Question: How to implement textbox similar to facebook textbox in privacy settings where you can add to textbox custom controls:

One of the way that i came to is to create wrappanel where last item will be textbox.
Are there any other ways?
Thanks.
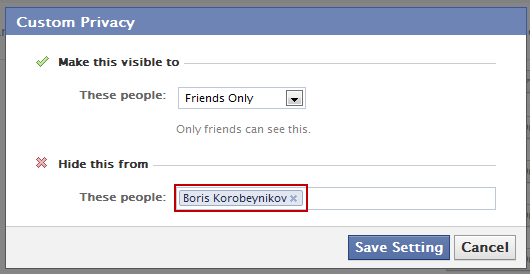
Answer: that's the only thing that comes to my mind... just have a stackpanel (wrappanel) and add items from left to right where the last one is the actual textbox...place everything in a nice canvas add some border and set the margins of the textbox to 0 so that it will fill up all the space if there is no other control in it...
it looks like it's not that big of a problem:)